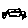
Label: car